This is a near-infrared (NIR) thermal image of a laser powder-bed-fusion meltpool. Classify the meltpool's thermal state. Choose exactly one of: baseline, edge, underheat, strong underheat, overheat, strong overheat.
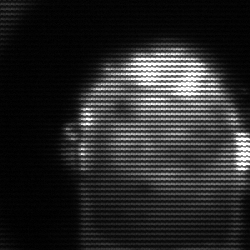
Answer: baseline